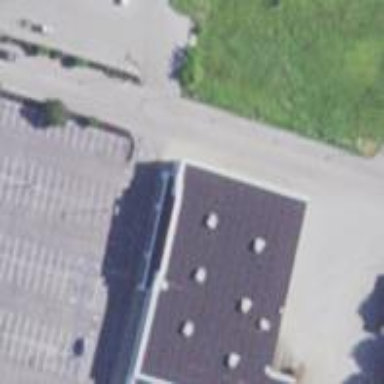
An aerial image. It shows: Department store building.